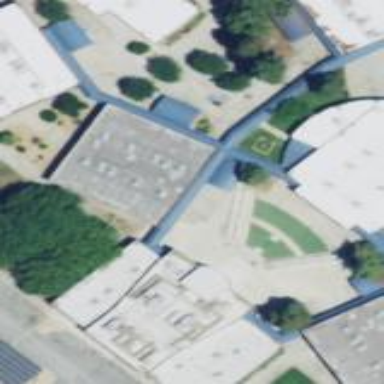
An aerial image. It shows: School building.